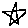
Label: star